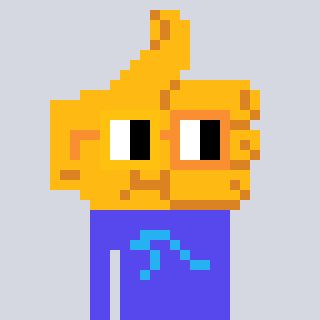
a pixel art character with square yellow and orange glasses, a thumbsup-shaped head and a computerblue-colored body on a cool background